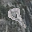
Label: 9